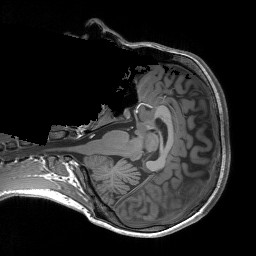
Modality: T1w
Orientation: axial